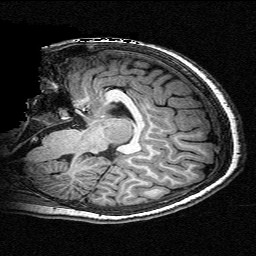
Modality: T1w
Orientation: sagittal
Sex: female
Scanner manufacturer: siemens
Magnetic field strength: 3 T
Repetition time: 2.3 s
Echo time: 0.00336 s